Interaction volume radius: 5 \u00c5
Interaction volume height: 20 \u00c5
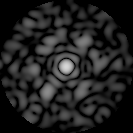
Disorder parameter: 0.6735